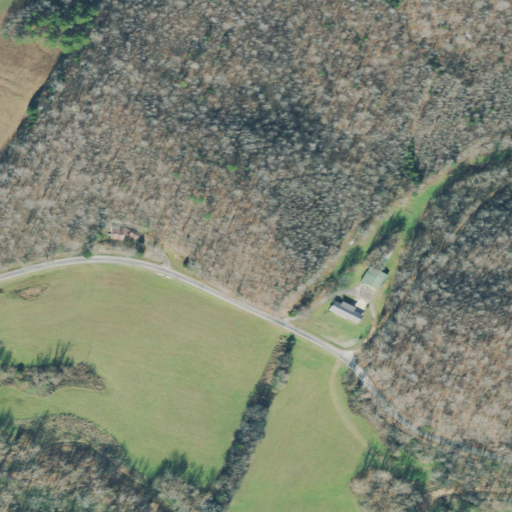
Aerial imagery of valley in Tennessee named Journey Hollow containing deciduous forest, pasture, open development, mixed forest, low intensity development, evergreen forest, and medium intensity development